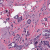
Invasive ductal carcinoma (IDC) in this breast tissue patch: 0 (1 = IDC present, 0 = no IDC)